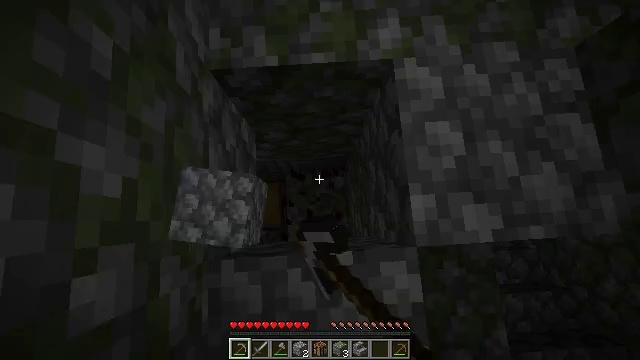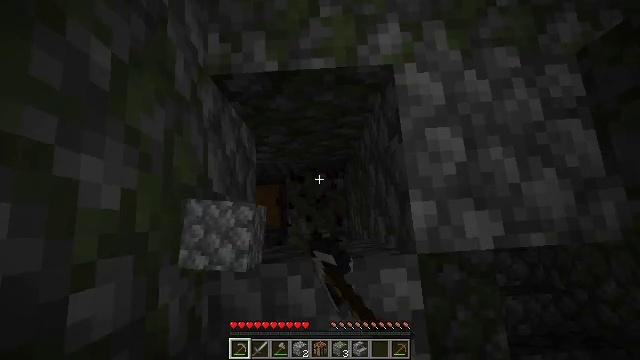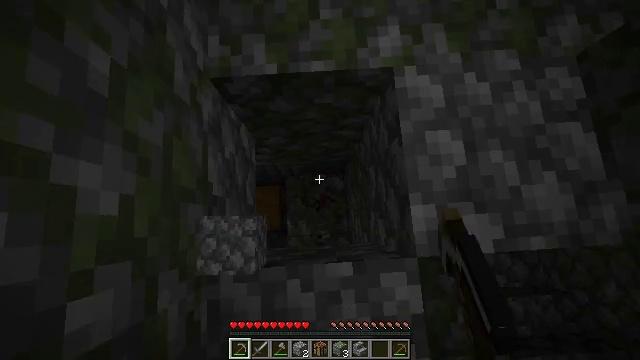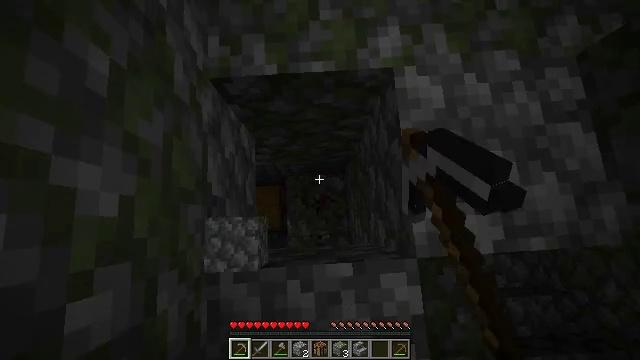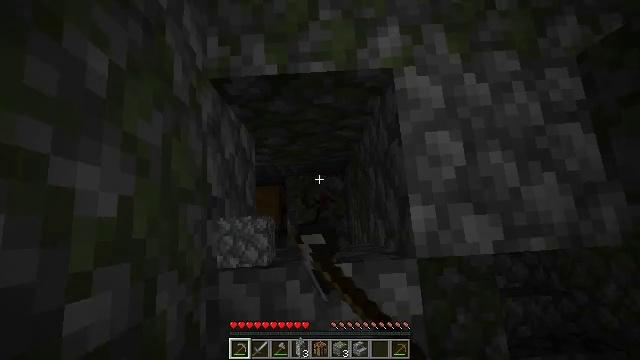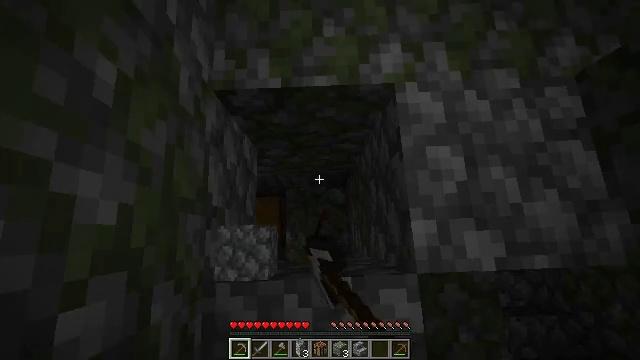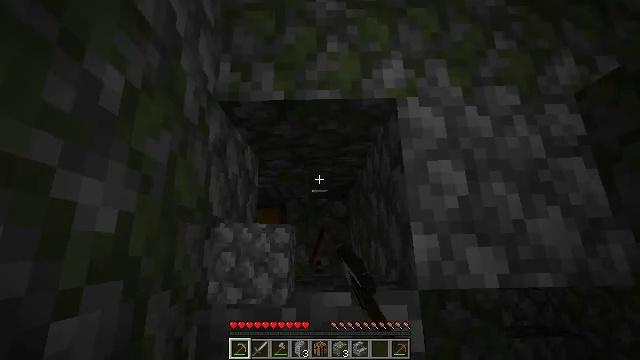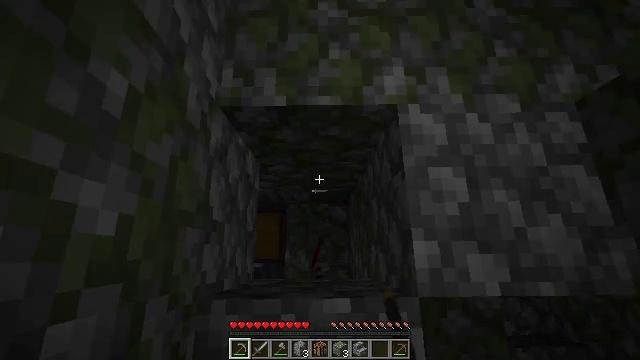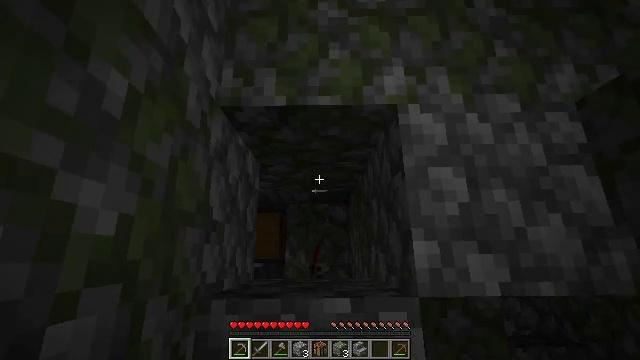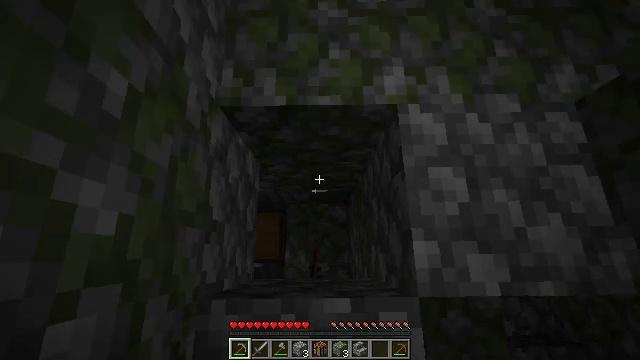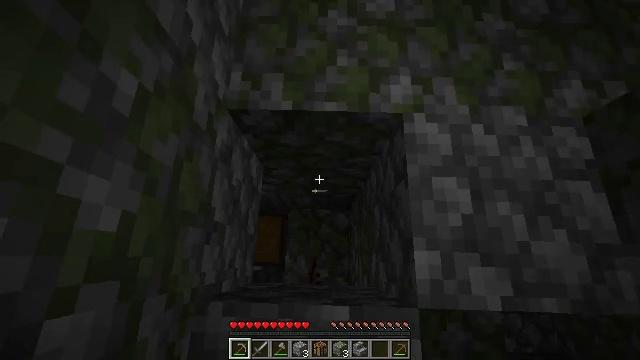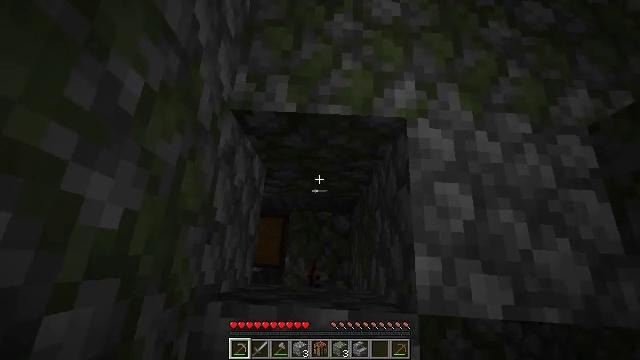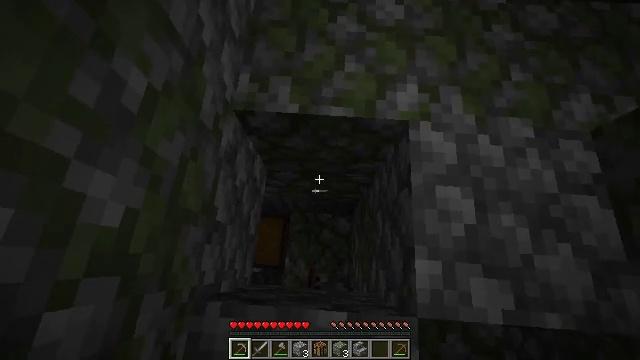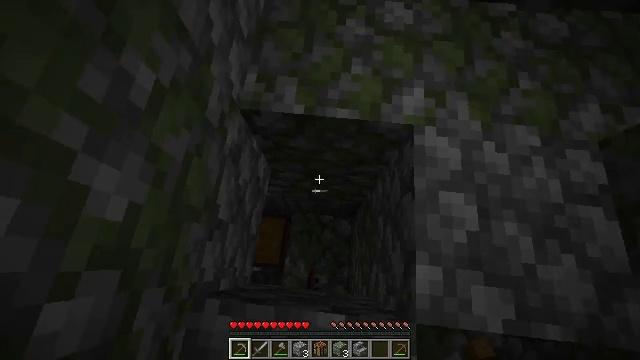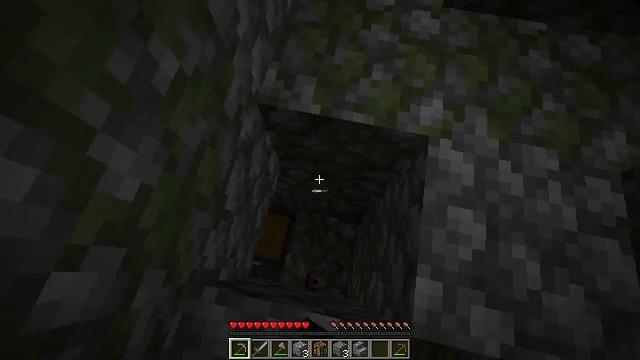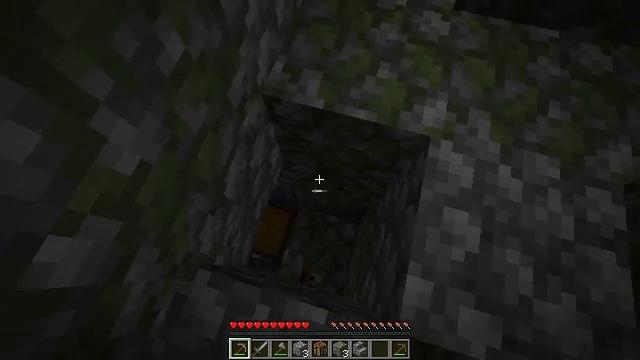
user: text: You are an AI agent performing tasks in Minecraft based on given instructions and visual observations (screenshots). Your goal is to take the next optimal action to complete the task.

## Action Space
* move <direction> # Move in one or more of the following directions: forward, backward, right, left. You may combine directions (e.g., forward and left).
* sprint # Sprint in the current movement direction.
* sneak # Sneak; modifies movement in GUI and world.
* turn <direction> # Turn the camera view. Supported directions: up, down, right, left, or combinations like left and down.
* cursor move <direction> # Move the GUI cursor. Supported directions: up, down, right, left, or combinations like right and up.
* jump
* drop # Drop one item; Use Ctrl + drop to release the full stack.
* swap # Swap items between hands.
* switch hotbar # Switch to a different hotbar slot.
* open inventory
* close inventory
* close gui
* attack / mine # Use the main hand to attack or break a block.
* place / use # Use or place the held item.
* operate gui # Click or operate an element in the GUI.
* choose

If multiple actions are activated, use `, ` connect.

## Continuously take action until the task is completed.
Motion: motion action
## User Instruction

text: Collect mossy cobblestone from a structure.
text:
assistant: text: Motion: sneak, attack / mine
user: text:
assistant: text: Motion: sneak, attack / mine
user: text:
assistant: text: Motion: sneak, attack / mine
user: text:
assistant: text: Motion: sneak, attack / mine
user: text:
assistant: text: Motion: sneak, turn left and up, attack / mine
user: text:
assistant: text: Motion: sneak, turn left and up
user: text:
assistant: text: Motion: sneak, turn up
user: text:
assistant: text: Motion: sneak
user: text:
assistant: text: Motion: sneak
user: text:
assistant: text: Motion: sneak, turn left and up
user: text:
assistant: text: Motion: sneak, turn left
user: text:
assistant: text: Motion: sneak, attack / mine
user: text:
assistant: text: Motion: sneak, turn left, attack / mine
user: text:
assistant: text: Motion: move back and move right, sneak, turn left, attack / mine
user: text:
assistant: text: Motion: move back and move right, sneak, turn left, attack / mine
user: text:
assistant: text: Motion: move back and move right, sneak, attack / mine
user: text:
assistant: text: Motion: move back and move right, sneak, attack / mine
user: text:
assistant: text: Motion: move back and move right, sneak, attack / mine
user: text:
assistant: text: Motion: move back, sneak, attack / mine
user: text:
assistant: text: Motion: sneak, attack / mine
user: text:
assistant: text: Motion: sneak, turn left and up, attack / mine
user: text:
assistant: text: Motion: sneak, turn left, attack / mine
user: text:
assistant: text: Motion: sneak, attack / mine
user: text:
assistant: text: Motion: sneak, attack / mine
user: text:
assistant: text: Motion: sneak, turn left and up, attack / mine
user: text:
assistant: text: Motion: sneak, turn left and up, attack / mine
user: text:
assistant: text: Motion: sneak, turn left and up, attack / mine
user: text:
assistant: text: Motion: sneak, turn left and up, attack / mine
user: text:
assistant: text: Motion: sneak, attack / mine
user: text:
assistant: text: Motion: sneak, attack / mine